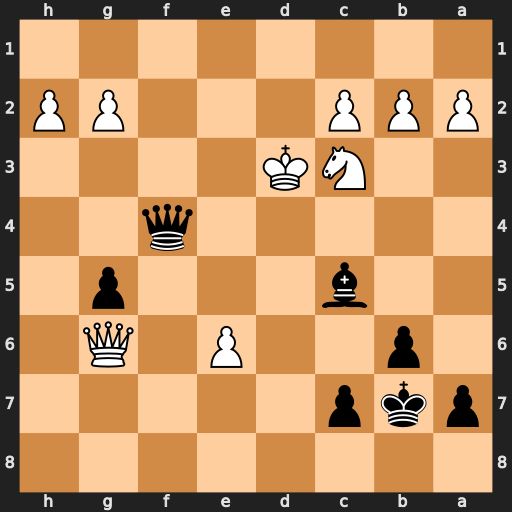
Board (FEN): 8/pkp5/1p2P1Q1/2b3p1/5q2/2NK4/PPP3PP/8
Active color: b
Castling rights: -
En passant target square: -
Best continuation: Qe3+ Kc4 Qd4+ Kb3 Qb4#